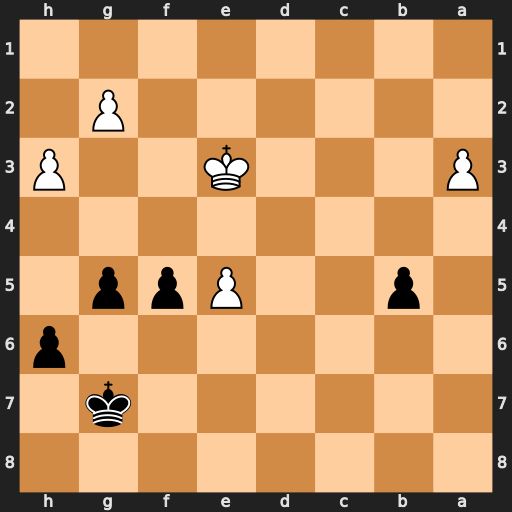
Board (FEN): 8/6k1/7p/1p2Ppp1/8/P3K2P/6P1/8
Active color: b
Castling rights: -
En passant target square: -
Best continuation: Kf7 Kd4 Ke6 g4 f4